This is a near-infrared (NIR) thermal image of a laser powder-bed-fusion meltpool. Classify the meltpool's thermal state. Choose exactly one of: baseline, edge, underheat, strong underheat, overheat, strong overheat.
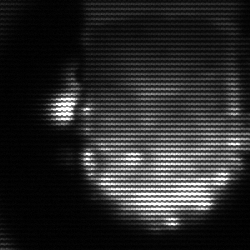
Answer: baseline